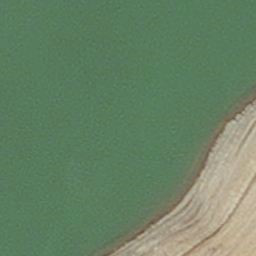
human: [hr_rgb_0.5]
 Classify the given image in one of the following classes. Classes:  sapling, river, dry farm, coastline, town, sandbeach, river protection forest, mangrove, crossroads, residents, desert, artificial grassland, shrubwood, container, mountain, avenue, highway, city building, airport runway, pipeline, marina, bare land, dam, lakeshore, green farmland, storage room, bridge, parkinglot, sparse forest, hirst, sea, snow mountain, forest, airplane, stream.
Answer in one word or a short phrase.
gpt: hirst